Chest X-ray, PA view. Patient: 47 years old, sex F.
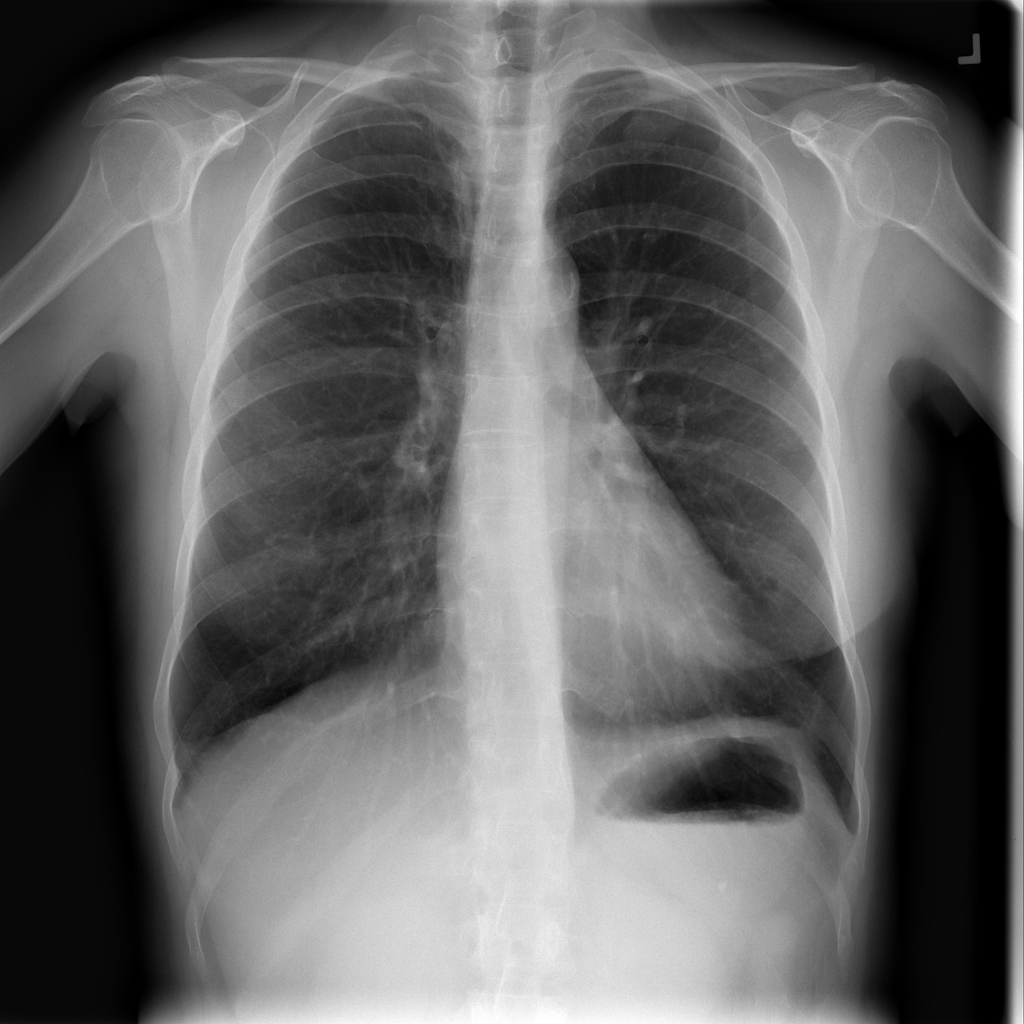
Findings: No Finding